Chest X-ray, AP view. Patient: 27 years old, sex M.
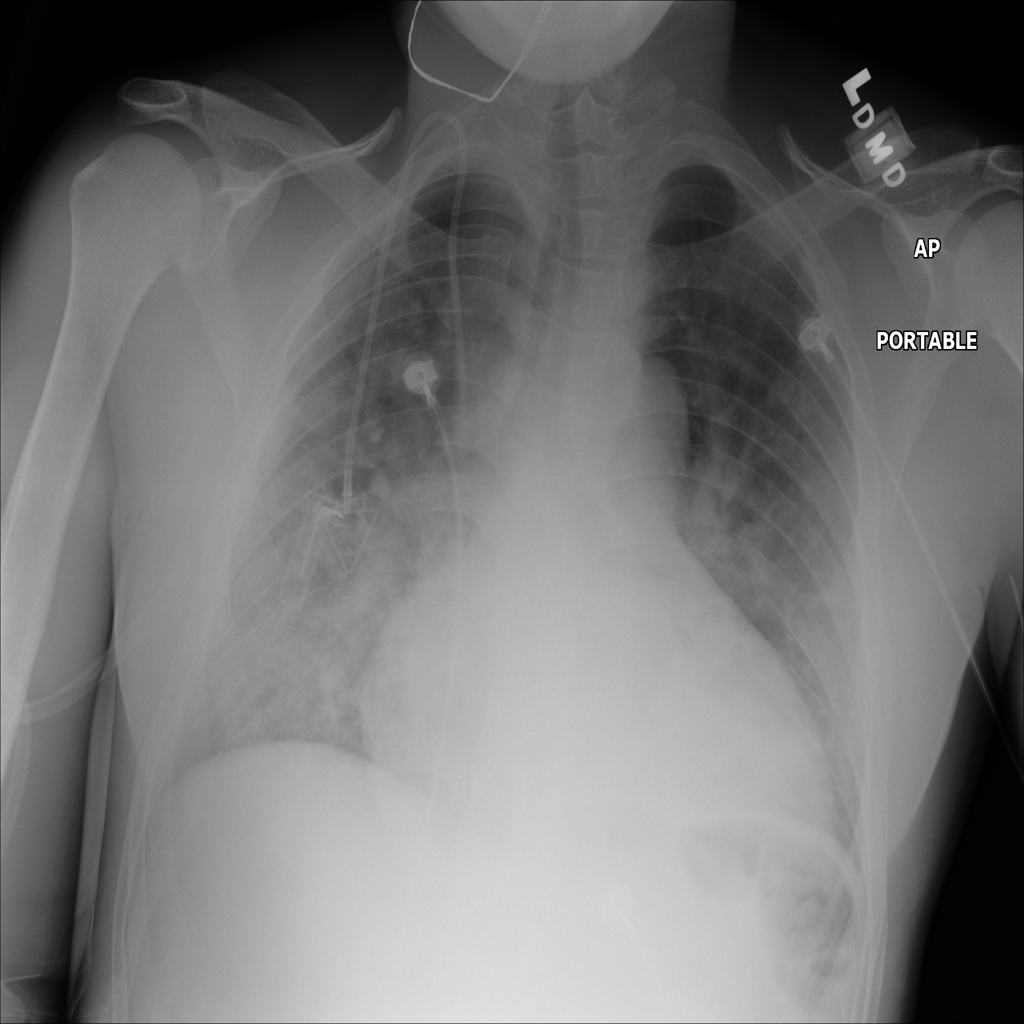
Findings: Cardiomegaly, Effusion, Infiltration